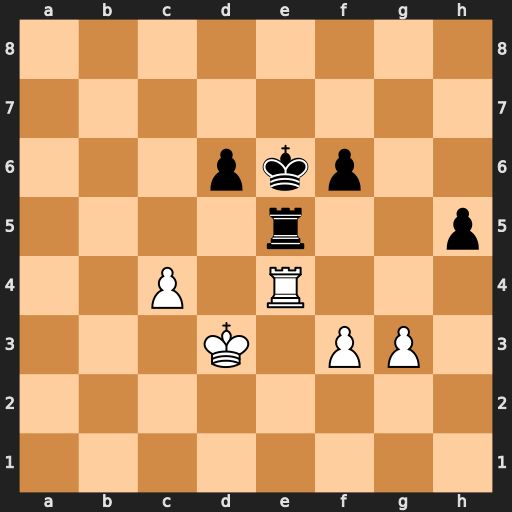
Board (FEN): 8/8/3pkp2/4r2p/2P1R3/3K1PP1/8/8
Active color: w
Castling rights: -
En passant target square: -
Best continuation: f4 Rxe4 Kxe4 Kd7 Kf5 Ke7 Kg6